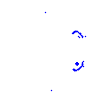
Particle: proton